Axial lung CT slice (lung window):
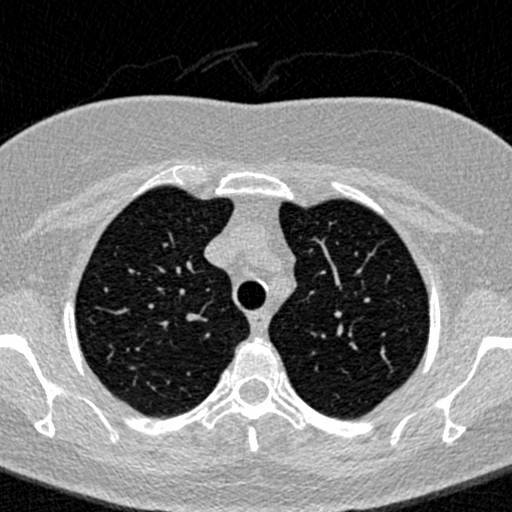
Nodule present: no